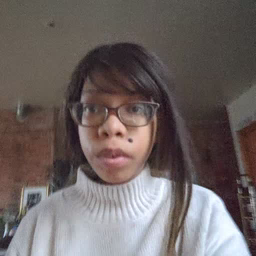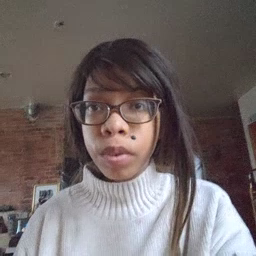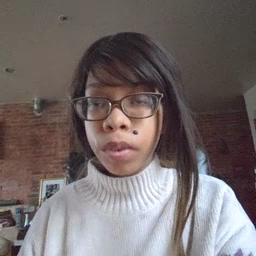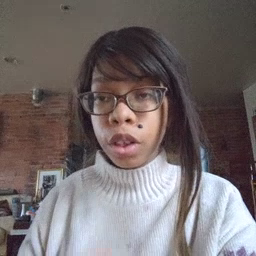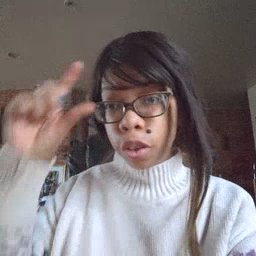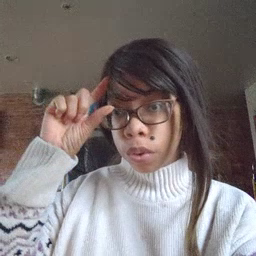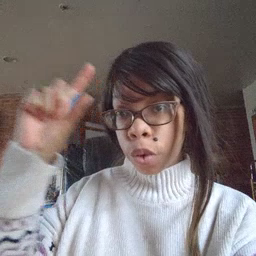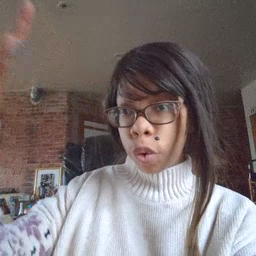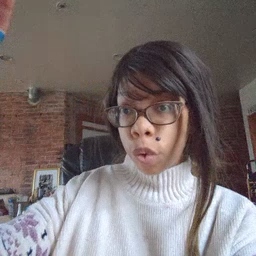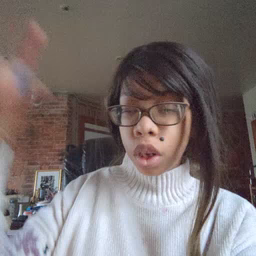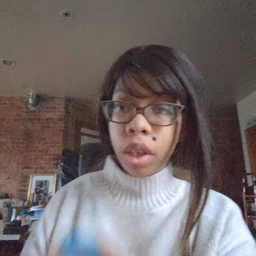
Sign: moon